Question: I have a problem to get my list data. I have an data class.
'''
public class MedicineUsageData {
String companyName;
String productName;
String drugSubstance;
String expireDate;
String barcodeNum;
String serialNum;
String partyNum;
String userName;
int userAge;
public MedicineUsageData() {
}
public MedicineUsageData(String companyName, String productName, String drugSubstance, String expireDate, String barcodeNum, String serialNum, String partyNum, String userName, int userAge) {
this.companyName = companyName;
this.productName = productName;
this.drugSubstance = drugSubstance;
this.expireDate = expireDate;
this.barcodeNum = barcodeNum;
this.serialNum = serialNum;
this.partyNum = partyNum;
this.userName = userName;
this.userAge = userAge;
}
public String getCompanyName() {
return companyName;
}
public void setCompanyName(String companyName) {
this.companyName = companyName;
}
public String getProductName() {
return productName;
}
public void setProductName(String productName) {
this.productName = productName;
}
public String getdrugSubstance() {
return drugSubstance;
}
public void setdrugSubstance(String drugSubstance) {
this.drugSubstance = drugSubstance;
}
public String getExpireDate() {
return expireDate;
}
public void setExpireDate(String expireDate) {
this.expireDate = expireDate;
}
public String getBarcodeNum() {
return barcodeNum;
}
public void setBarcodeNum(String barcodeNum) {
this.barcodeNum = barcodeNum;
}
public String getSerialNum() {
return serialNum;
}
public void setSerialNum(String serialNum) {
this.serialNum = serialNum;
}
public String getPartyNum() {
return partyNum;
}
public void setPartyNum(String partyNum) {
this.partyNum = partyNum;
}
public String getUserName() {
return userName;
}
public void setUserName(String userName) {
this.userName = userName;
}
public int getUserAge() {
return userAge;
}
public void setUserAge(int userAge) {
this.userAge = userAge;
}
}
'''
I created a list of this object.
'''
List<MedicineUsageData> medicineUsageDataList = new ArrayList<>();
'''
Then in my button listener I create a JSON file to pass this list to another activity.
'''
String medicineUsageJson = gson.toJson(medicineUsageDataList);
Intent recyclerIntent = new Intent(MainScreenActivity.this,RecyclerViewActivity.class);
recyclerIntent.putExtra("medicineList", medicineUsageJson);
startActivity(recyclerIntent);
'''
Then in other activity I get JSON data and convert it to list again.
'''
medicineList = gson.fromJson(getIntent().getStringExtra("medicineList"), List.class);
'''
Then I call my Adapter and send medicineList.
'''
public class RecyclerAdapter extends RecyclerView.Adapter<RecyclerAdapter.MedicineUsageDataViewHolder> {
public static class MedicineUsageDataViewHolder extends RecyclerView.ViewHolder {
CardView cv;
TextView medicineName;
TextView expireDate;
MedicineUsageDataViewHolder(View itemView) {
super(itemView);
cv = (CardView)itemView.findViewById(R.id.MedicineInfo);
medicineName = (TextView)itemView.findViewById(R.id.medicine_name);
expireDate = (TextView)itemView.findViewById(R.id.expire_date);
}
}
List<MedicineUsageData> medicineList;
RecyclerAdapter(List<MedicineUsageData> medicineList){
this.medicineList = medicineList;
}
@Override
public void onAttachedToRecyclerView(RecyclerView recyclerView) {
super.onAttachedToRecyclerView(recyclerView);
}
@Override
public RecyclerAdapter.MedicineUsageDataViewHolder onCreateViewHolder(ViewGroup viewGroup, int i) {
View v = LayoutInflater.from(viewGroup.getContext()).inflate(R.layout.medicine_usage_data, viewGroup, false);
RecyclerAdapter.MedicineUsageDataViewHolder mvh = new RecyclerAdapter.MedicineUsageDataViewHolder(v);
return mvh;
}
@Override
public void onBindViewHolder(RecyclerAdapter.MedicineUsageDataViewHolder medicineUsageDataViewHolder, int i) {
medicineUsageDataViewHolder.medicineName.setText(medicineList.get(i).getproductName);
medicineUsageDataViewHolder.expireDate.setText(medicineList.get(i).getexpireDate);
//medicineUsageDataViewHolder.medicineName.setText("bug is");
//medicineUsageDataViewHolder.expireDate.setText("here");
}
@Override
public int getItemCount() {
return medicineList.size();
}
}
'''
I try set text of textview with this code.
'''
medicineUsageDataViewHolder.medicineName.setText(medicineList.get(i).getproductName);
medicineUsageDataViewHolder.expireDate.setText(medicineList.get(i).getexpireDate);
'''
But my application crash at this point. If I change this code with this one it works.
'''
//medicineUsageDataViewHolder.medicineName.setText("bug is");
//medicineUsageDataViewHolder.expireDate.setText("here");
'''
So I think my main problem is medicineList.get(i) part. "getproductName" method returns string so it is not a problem. I also try to use toString() method but it didn't fix it either.
I can't see my problem here I tried so many things but I can't see any error. My data comes perfectly , there is no sync problem. I don't know what is the problem is.
Here is my data I checked it in debug mode.

I try to convert list data to String and show it and it works. But it isn't my current wanted situation.
'''
medicineUsageDataViewHolder.medicineName.setText(medicineList.toString());
'''
Here is the result of execute of this line. All of the data are correct. But as I say it isn't my wanted situation. I want to access fields like expireDate etc.
'''
[{barcodeNum=8699570090119, companyName=HUSNU ARSAN ILACLARI A.S., drugSubstance=parasetamol, psodoefedrin hcl, triprolidin hcl, expireDate=12/21, partyNum=19093004A, productName=A-FERIN SINUS 500/30/1.25 MG FILM KAPLI TABLET, 20 ADET, serialNum=05000023512631, userAge=25.0, userName=admin}, {barcodeNum=8690570010008, companyName=RECKITT BENCKISER TEMIZLIK MALZEMELERI SAN. TIC. A.S., drugSubstance=ibuprofen, psodoefedrin hcl, expireDate=09/19, partyNum=CB284, productName=NUROFEN COLD FLU TABLET, 24 ADET, serialNum=80392202232051, userAge=25.0, userName=admin}]
'''
Could you help me please ?
Here is the stack trace record. I checked it but I can't find issue.
'''
2020-03-12 18:31:01.714 14062-14062/com.track.medicine D/AndroidRuntime: Shutting down VM
2020-03-12 18:31:01.719 14062-14062/com.track.medicine E/AndroidRuntime: FATAL EXCEPTION: main
Process: com.track.medicine, PID: 14062
java.lang.ClassCastException: com.google.gson.internal.LinkedTreeMap cannot be cast to com.track.medicine.MedicineUsageData
at com.track.medicine.RecyclerAdapter.onBindViewHolder(RecyclerAdapter.java:50)
at com.track.medicine.RecyclerAdapter.onBindViewHolder(RecyclerAdapter.java:14)
at androidx.recyclerview.widget.RecyclerView$Adapter.onBindViewHolder(RecyclerView.java:7065)
at androidx.recyclerview.widget.RecyclerView$Adapter.bindViewHolder(RecyclerView.java:7107)
at androidx.recyclerview.widget.RecyclerView$Recycler.tryBindViewHolderByDeadline(RecyclerView.java:6012)
at androidx.recyclerview.widget.RecyclerView$Recycler.tryGetViewHolderForPositionByDeadline(RecyclerView.java:6279)
at androidx.recyclerview.widget.RecyclerView$Recycler.getViewForPosition(RecyclerView.java:6118)
at androidx.recyclerview.widget.RecyclerView$Recycler.getViewForPosition(RecyclerView.java:6114)
at androidx.recyclerview.widget.LinearLayoutManager$LayoutState.next(LinearLayoutManager.java:2303)
at androidx.recyclerview.widget.LinearLayoutManager.layoutChunk(LinearLayoutManager.java:1627)
at androidx.recyclerview.widget.LinearLayoutManager.fill(LinearLayoutManager.java:1587)
at androidx.recyclerview.widget.LinearLayoutManager.onLayoutChildren(LinearLayoutManager.java:665)
at androidx.recyclerview.widget.RecyclerView.dispatchLayoutStep2(RecyclerView.java:4134)
at androidx.recyclerview.widget.RecyclerView.dispatchLayout(RecyclerView.java:3851)
at androidx.recyclerview.widget.RecyclerView.onLayout(RecyclerView.java:4404)
at android.view.View.layout(View.java:20854)
at android.view.ViewGroup.layout(ViewGroup.java:6401)
at android.widget.LinearLayout.setChildFrame(LinearLayout.java:1791)
at android.widget.LinearLayout.layoutHorizontal(LinearLayout.java:1780)
at android.widget.LinearLayout.onLayout(LinearLayout.java:1546)
at android.view.View.layout(View.java:20854)
at android.view.ViewGroup.layout(ViewGroup.java:6401)
at android.widget.FrameLayout.layoutChildren(FrameLayout.java:323)
at android.widget.FrameLayout.onLayout(FrameLayout.java:261)
at android.view.View.layout(View.java:20854)
at android.view.ViewGroup.layout(ViewGroup.java:6401)
at androidx.appcompat.widget.ActionBarOverlayLayout.onLayout(ActionBarOverlayLayout.java:446)
at android.view.View.layout(View.java:20854)
at android.view.ViewGroup.layout(ViewGroup.java:6401)
at android.widget.FrameLayout.layoutChildren(FrameLayout.java:323)
at android.widget.FrameLayout.onLayout(FrameLayout.java:261)
at android.view.View.layout(View.java:20854)
at android.view.ViewGroup.layout(ViewGroup.java:6401)
at android.widget.LinearLayout.setChildFrame(LinearLayout.java:1791)
at android.widget.LinearLayout.layoutVertical(LinearLayout.java:1635)
at android.widget.LinearLayout.onLayout(LinearLayout.java:1544)
at android.view.View.layout(View.java:20854)
at android.view.ViewGroup.layout(ViewGroup.java:6401)
at android.widget.FrameLayout.layoutChildren(FrameLayout.java:323)
at android.widget.FrameLayout.onLayout(FrameLayout.java:261)
at com.android.internal.policy.DecorView.onLayout(DecorView.java:945)
at android.view.View.layout(View.java:20854)
at android.view.ViewGroup.layout(ViewGroup.java:6401)
at android.view.ViewRootImpl.performLayout(ViewRootImpl.java:2956)
at android.view.ViewRootImpl.performTraversals(ViewRootImpl.java:2643)
at android.view.ViewRootImpl.doTraversal(ViewRootImpl.java:1780)
at android.view.ViewRootImpl$TraversalRunnable.run(ViewRootImpl.java:7827)
at android.view.Choreographer$CallbackRecord.run(Choreographer.java:911)
at android.view.Choreographer.doCallbacks(Choreographer.java:723)
at android.view.Choreographer.doFrame(Choreographer.java:658)
at android.view.Choreographer$FrameDisplayEventReceiver.run(Choreographer.java:897)
at android.os.Handler.handleCallback(Handler.java:789)
at android.os.Handler.dispatchMessage(Handler.java:98)
at android.os.Looper.loop(Looper.java:164)
2020-03-12 18:31:01.719 14062-14062/com.track.medicine E/AndroidRuntime: at android.app.ActivityThread.main(ActivityThread.java:6944)
at java.lang.reflect.Method.invoke(Native Method)
at com.android.internal.os.Zygote$MethodAndArgsCaller.run(Zygote.java:327)
at com.android.internal.os.ZygoteInit.main(ZygoteInit.java:1374)
'''
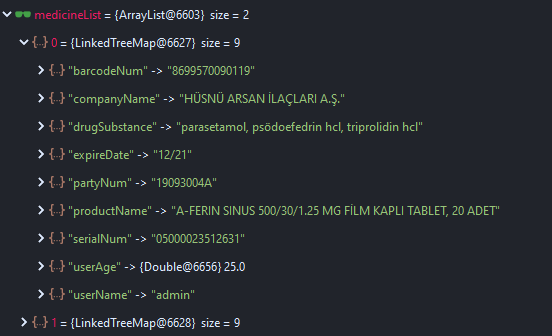
Answer: I can definitely tell that your problem is here:
'''
medicineList = gson.fromJson(getIntent().getStringExtra("medicineList"), List.class);
'''
You are not telling GSON which type it should use. Ok you're telling it to use a List, but a list of What?
Try to pass this instead of List.class
'''
Type type = new TypeToken<List<MedicineUsageData>>(){}.getType();
medicineList = gson.fromJson(getIntent().getStringExtra("medicineList"), type);
'''